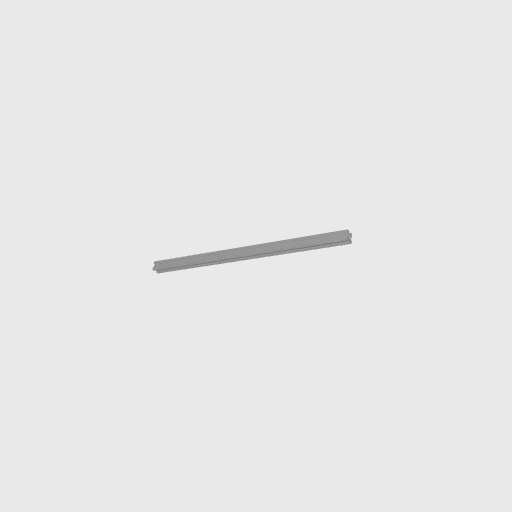
Part: OpenGoRAIL528